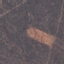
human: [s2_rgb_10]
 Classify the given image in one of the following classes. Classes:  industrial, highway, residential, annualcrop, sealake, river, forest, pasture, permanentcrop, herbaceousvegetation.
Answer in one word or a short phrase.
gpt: HerbaceousVegetation